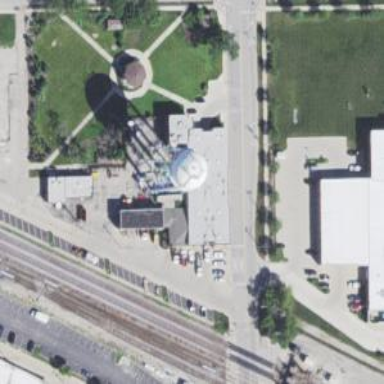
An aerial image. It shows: Water tower that is man-made.